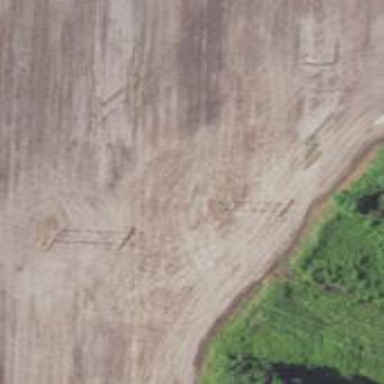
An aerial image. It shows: H-frame power tower design.